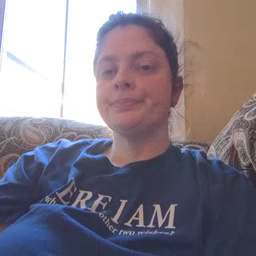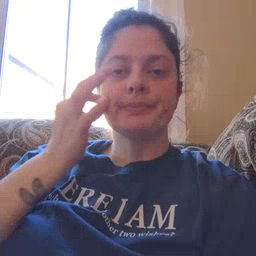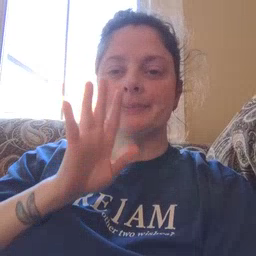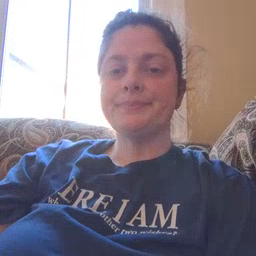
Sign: bee